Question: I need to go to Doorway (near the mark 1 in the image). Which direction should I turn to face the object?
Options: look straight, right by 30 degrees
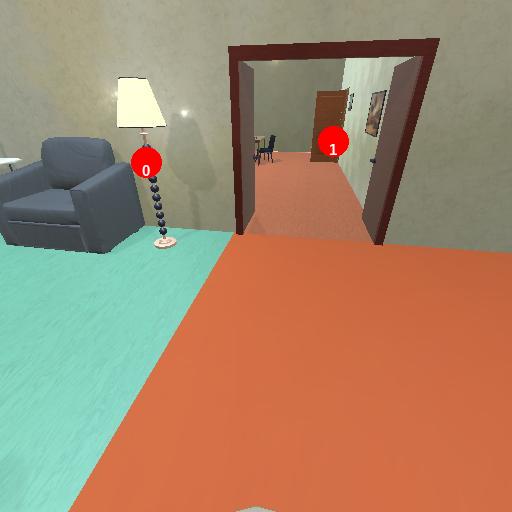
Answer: look straight